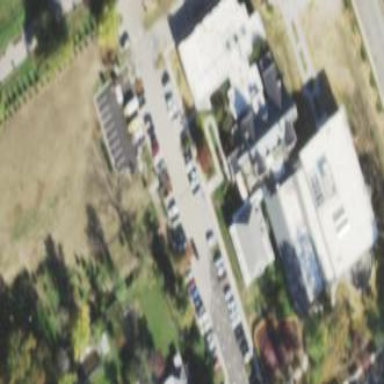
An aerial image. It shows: High school.